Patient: sex M, age 36
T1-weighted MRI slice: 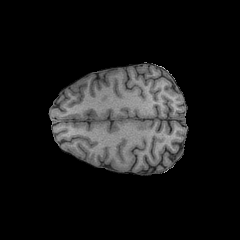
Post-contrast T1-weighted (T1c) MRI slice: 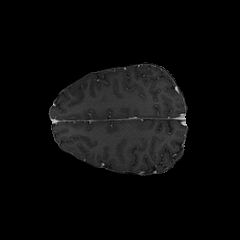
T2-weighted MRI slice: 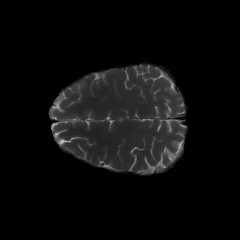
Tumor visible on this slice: no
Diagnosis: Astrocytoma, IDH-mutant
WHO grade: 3